Question: On Windows 10:
Hi, I am having an issue with understanding how my computer works with python. When I run a python file in my IDE, Atom, it uses the python from PATH. When I run python in .cmd, it uses the python from PATH. When I execute the same python file from .cmd it uses a python that is not in PATH. Why is it doing this and how can I get it to use the same python? I want everything to use the anaconda python.
I don't understand where the \AppData\ python is coming from?
<URL>
<URL>
<URL>
[
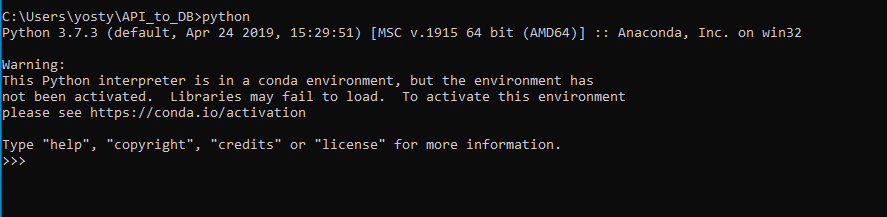
Answer: What you see in is just a template (if you will). Every process gets those settings when it starts, but it can modify them afterwards. Take the following example:
1. Start cmd.exe: 1.1. echo %PATH% - will output the inherited value 1.2. set PATH=%PATH%;some_other_dir - will change the inherited value in the current (cmd.exe) process 1.3. Repeat #1.1 - will output the updated value 1.4. Open the Control Panel settings again. You won't see some_other_dir there
To check the current process environment (inherited from the parent process), use . Add in your script:
'''
import os
print(os.environ["PATH"])
'''
So, the non might actually be in .
But the behavior could also be (and I'm leaning towards this one) due to <URL>.